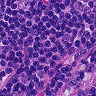
Metastatic tissue present: no